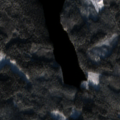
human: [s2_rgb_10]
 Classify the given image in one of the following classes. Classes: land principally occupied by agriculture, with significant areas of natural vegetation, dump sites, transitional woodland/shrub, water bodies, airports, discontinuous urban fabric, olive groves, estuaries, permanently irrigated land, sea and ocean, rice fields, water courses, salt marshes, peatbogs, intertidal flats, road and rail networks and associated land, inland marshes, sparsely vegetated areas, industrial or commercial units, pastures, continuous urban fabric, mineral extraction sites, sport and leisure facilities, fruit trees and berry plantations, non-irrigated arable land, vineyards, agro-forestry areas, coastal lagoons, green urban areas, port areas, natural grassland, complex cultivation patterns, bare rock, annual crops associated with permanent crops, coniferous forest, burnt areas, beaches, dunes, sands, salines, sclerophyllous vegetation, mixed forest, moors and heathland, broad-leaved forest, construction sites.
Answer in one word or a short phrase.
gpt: coniferous forest, mixed forest, water bodies